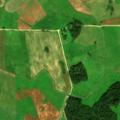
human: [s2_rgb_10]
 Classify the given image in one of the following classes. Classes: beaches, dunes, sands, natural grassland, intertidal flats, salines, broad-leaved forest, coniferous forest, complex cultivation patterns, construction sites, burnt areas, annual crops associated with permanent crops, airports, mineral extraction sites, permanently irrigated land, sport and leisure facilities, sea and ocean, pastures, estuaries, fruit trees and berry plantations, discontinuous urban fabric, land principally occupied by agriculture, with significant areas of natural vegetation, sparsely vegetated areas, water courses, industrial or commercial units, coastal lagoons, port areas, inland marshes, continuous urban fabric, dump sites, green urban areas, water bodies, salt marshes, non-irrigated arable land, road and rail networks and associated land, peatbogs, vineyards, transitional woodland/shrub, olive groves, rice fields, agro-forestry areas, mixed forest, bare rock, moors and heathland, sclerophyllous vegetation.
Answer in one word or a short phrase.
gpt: non-irrigated arable land, pastures, broad-leaved forest